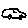
Label: car